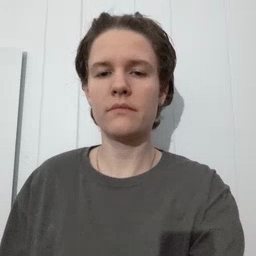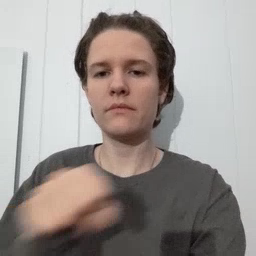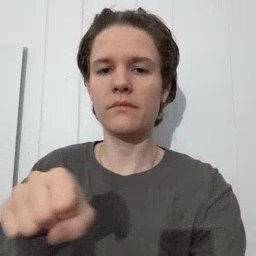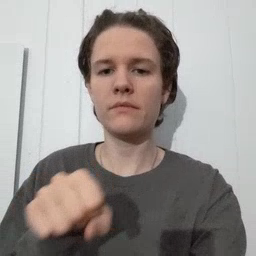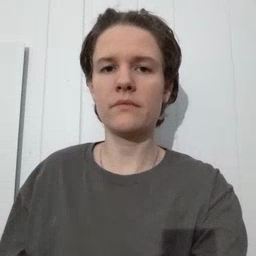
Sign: shoe